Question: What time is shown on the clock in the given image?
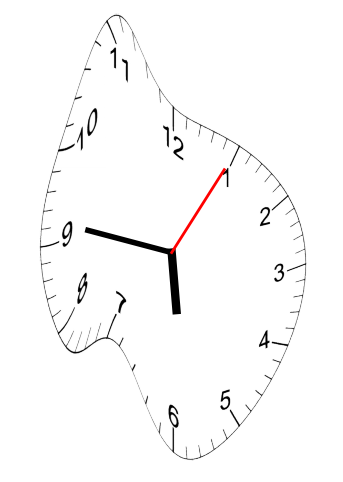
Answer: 05:46:05